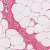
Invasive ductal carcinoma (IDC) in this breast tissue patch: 0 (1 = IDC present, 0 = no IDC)